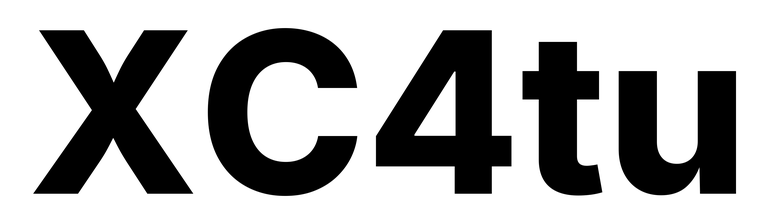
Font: Inter_ExtraBold